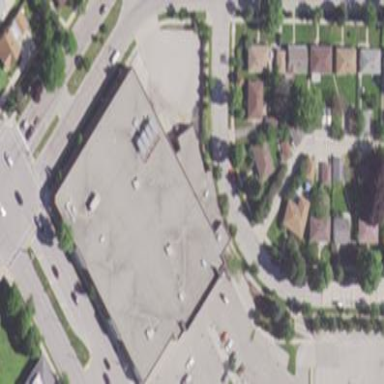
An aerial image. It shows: Retail building.